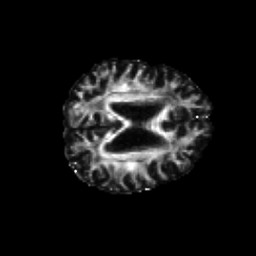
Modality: FA
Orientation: axial
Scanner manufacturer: siemens
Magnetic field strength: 3 T
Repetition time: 6.8 s
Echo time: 0.093 s